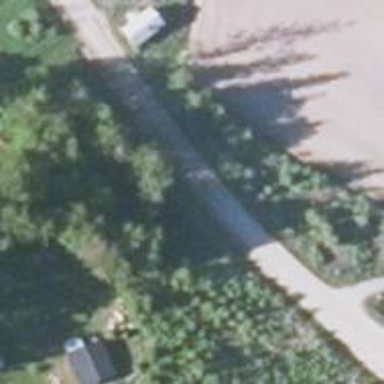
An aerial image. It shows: Tertiary road.